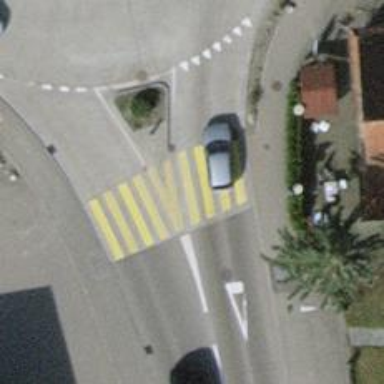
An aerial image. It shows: Marked road crossing.